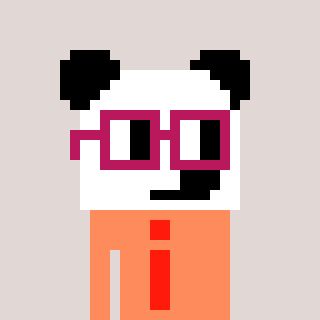
a pixel art character with square dark red glasses, a panda-shaped head and a peachy-colored body on a warm background